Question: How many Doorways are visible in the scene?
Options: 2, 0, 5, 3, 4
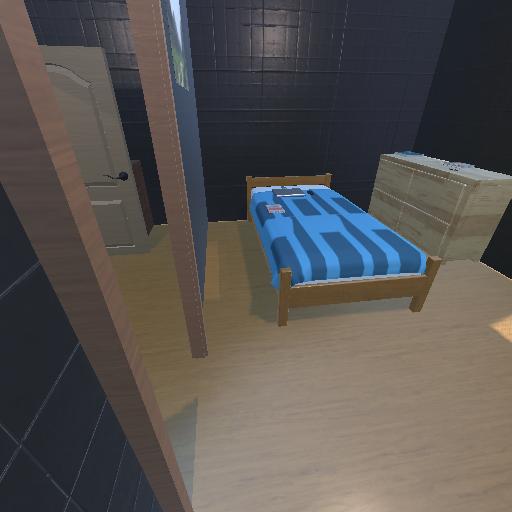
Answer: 2